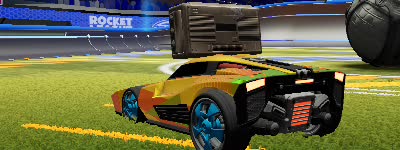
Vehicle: breakout